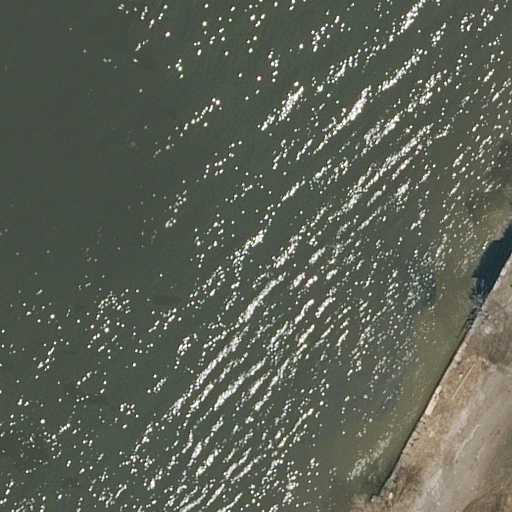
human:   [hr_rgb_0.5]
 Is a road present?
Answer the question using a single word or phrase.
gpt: yes

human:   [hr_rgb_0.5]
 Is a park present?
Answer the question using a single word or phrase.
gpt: yes

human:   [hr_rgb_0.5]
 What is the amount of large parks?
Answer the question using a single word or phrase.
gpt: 1

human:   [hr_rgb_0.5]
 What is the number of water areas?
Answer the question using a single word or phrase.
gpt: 1

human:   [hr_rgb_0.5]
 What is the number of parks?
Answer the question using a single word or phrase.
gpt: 1

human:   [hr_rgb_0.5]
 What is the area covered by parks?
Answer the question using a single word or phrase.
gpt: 10633m2

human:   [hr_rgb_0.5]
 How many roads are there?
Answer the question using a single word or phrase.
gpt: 2

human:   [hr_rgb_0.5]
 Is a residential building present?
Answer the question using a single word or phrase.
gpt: no

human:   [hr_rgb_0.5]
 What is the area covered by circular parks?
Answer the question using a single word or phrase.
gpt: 0m2

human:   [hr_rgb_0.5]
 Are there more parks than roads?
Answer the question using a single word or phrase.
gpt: no

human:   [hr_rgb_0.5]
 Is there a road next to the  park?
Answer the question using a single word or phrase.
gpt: yes

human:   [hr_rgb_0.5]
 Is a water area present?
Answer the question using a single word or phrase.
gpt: yes

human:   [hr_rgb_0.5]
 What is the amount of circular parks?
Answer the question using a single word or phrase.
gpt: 0

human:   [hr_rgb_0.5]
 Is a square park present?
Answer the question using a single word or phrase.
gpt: no

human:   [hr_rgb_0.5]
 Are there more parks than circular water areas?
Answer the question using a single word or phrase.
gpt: yes

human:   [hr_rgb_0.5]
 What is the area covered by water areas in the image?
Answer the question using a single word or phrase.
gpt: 9815m2

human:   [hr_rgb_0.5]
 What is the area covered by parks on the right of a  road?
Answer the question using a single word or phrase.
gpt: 10633m2

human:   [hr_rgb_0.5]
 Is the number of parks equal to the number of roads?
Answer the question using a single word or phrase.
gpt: no

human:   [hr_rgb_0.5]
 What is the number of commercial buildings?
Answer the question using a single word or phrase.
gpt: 0

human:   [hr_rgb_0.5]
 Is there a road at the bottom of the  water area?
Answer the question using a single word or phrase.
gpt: yes

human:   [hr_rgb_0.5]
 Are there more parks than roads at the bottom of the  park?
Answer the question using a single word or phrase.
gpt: no

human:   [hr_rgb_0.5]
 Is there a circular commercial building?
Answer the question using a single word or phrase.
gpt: no

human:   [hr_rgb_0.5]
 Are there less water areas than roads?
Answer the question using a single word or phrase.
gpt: yes

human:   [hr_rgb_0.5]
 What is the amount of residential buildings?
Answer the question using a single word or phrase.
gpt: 0

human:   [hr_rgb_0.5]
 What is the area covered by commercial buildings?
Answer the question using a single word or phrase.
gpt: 0m2

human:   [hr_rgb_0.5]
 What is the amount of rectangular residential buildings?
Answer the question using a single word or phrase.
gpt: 0

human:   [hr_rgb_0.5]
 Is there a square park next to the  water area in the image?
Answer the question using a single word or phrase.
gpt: no

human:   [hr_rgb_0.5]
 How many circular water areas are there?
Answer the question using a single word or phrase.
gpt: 0

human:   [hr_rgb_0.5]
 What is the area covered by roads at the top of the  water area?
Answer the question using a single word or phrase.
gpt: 0m2

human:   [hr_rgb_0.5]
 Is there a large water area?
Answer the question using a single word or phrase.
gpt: yes

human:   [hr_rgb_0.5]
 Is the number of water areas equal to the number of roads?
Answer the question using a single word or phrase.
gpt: no

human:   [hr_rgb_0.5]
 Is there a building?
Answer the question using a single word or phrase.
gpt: no

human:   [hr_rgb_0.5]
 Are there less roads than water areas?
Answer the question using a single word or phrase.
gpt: no

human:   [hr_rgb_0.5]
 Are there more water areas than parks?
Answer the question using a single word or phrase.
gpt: no

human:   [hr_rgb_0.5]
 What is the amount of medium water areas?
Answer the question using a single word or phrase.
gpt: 0

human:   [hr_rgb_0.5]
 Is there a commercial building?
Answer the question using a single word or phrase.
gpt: no

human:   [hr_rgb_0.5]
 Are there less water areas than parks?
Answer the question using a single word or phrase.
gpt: no

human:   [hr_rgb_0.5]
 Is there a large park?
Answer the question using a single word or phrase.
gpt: yes

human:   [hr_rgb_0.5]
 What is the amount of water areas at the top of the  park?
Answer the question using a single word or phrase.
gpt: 0

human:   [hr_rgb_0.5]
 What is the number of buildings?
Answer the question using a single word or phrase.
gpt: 0

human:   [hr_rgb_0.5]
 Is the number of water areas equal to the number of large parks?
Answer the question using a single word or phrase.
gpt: yes

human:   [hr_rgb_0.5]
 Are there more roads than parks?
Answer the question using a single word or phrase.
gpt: yes

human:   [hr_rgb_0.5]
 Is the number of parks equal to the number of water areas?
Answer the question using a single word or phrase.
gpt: yes

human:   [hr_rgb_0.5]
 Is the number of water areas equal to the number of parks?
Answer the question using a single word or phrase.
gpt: yes

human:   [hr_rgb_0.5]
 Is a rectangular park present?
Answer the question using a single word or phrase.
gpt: yes

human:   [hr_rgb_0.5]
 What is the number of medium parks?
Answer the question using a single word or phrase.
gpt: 0

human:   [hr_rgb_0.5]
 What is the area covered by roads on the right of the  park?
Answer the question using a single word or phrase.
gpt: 0m2

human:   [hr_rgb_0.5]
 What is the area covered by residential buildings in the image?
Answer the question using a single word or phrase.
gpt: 0m2

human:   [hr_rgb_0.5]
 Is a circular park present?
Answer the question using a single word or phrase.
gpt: no

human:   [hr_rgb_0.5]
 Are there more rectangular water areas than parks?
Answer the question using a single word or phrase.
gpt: no

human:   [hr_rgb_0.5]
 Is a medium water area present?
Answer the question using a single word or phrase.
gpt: no

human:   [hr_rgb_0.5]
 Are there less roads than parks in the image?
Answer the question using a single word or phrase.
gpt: no

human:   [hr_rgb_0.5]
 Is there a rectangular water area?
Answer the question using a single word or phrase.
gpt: yes

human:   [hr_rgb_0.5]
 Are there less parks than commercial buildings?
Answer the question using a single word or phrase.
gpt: no

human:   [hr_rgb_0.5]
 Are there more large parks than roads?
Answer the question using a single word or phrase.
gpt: no

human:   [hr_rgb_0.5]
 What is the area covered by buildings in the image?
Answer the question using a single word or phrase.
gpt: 0m2

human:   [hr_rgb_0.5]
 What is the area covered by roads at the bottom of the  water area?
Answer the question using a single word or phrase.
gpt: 0m2

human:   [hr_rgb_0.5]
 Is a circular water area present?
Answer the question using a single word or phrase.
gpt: no

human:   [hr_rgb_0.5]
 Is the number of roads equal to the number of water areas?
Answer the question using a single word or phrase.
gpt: no

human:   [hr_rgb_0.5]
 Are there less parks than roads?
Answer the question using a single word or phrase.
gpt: yes

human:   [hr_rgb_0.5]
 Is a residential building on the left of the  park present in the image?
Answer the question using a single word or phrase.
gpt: no

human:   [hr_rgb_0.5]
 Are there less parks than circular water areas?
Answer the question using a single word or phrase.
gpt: no

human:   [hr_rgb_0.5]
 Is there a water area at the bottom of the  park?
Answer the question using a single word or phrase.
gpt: yes

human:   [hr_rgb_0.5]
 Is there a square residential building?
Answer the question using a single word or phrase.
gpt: no